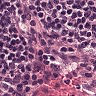
Metastatic tissue present: no